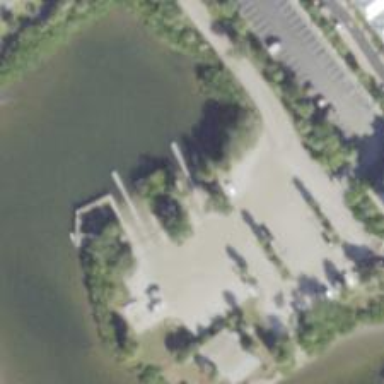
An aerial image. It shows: Slipway on leisure land.